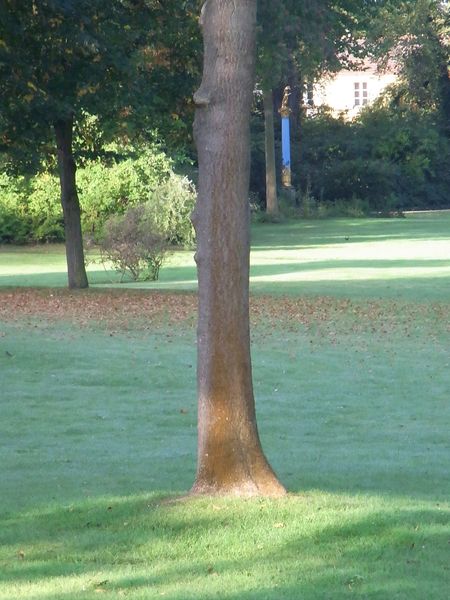
Titel: Marlygarten
Künstler: Peter Joseph Lenné
Standort: Potsdam
Institution: Marlygarten / Friedenskirche
Schlagwörter: baum, blau, blätter, dunkel, himmel, laub, schatten, weiß, baumstämme, bäume, gelb, grün, landschaft, äste, ausschnitt, braun, fenster, hell, hintergrund, lampe, licht, schwarz, säule, anlage, gebäude, gras, haus, park, rasen, schloss, wiese, beige, architektur, sockel, stehen, ast, baumstamm, erde, hügel, natur, stamm, strauch, wind, busch, büsche, gebüsch, sonne, sträucher, gold, krone, rosa, wald, garten, skulptur, statue, hellblau, sommer, fassade, sonnenlicht, sprossenfenster, farbe, hellgrün, herbst, draussen, detail, plastik, baumkrone, frühling, leuchten, foto, fotografie, photographie, münchen, lichtung, schwert, laubbaum, photo, villa, farbfoto, geäst, rinde, eiche, baumrinde, buche, aufnahme, frün, installation, skultpur, gartenanlage, stele, schlosspark, hecken, hellbalu, erle, digitalisiert, mähen, bätter, blu, lcht, gemäht, bildauschnitt, blaue säule, verschiedene grüntöne, baumstruktur